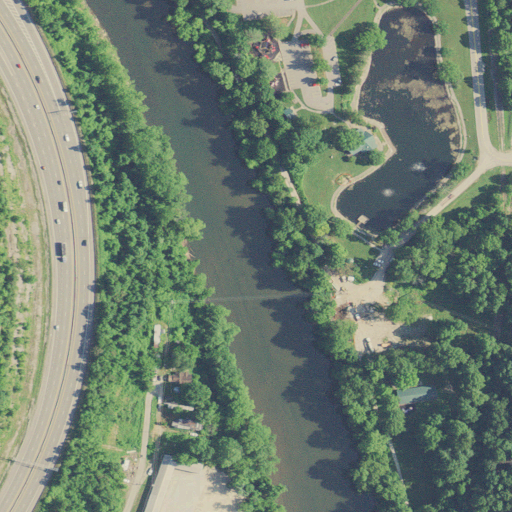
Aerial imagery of bar in West Virginia named Mink Shoals containing low intensity development, medium intensity development, open water, open development, deciduous forest, pasture, mixed forest, high intensity development, and grassland